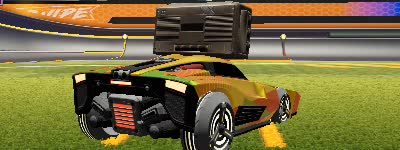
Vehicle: breakout